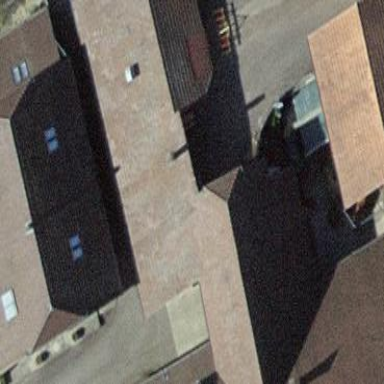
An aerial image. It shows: Rural barn.